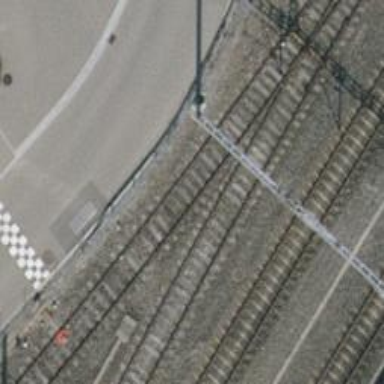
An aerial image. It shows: Single track railway siding.